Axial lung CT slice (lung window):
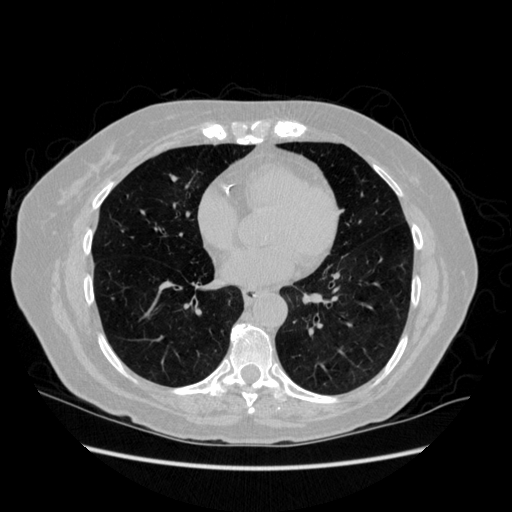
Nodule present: yes
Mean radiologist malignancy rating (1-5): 2.667